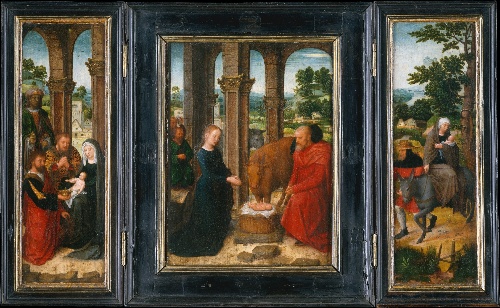
Title: The Life of the Virgin
Artist: Adriaen Isenbrant
Artist bio: Netherlandish, active by 1510–died 1551 Bruges
Date: after 1521
Object type: Painting, triptych
Classification: Paintings
Medium: Oil on wood
Dimensions: Central panel, overall, with engaged frame, 12 3/8 x 10 1/8 in. (31.4 x 25.7 cm), painted surface 9 1/8 x 6 7/8 in. (23.2 x 17.5 cm); each wing, overall, with engaged frame, 12 3/8 x 5 in. (31.4 x 12.7 cm), painted surface 10 3/4 x 3 1/2 in. (27.3 x 8.9 cm)
Department: European Paintings
Credit line: Frederick C. Hewitt Fund, 1913
Accession year: 1913
Repository: Metropolitan Museum of Art, New York, NY
Tags: Men|Women|Jesus|Adoration of the Magi|Nativity|Visitation|Flight Into Egypt|Virgin Mary